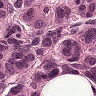
Metastatic tissue present: yes